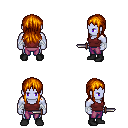
a pixel art fantasy rpg character, male body template, dark elf, purple skin, maroon pirate shirt, magenta pants, dark blonde unkempt hairstyle, white cloth bandages, black shoes, dagger, four views (front, back, left, right), 2x2 character sprite sheet, small pixel art, hard edges, no anti-aliasing